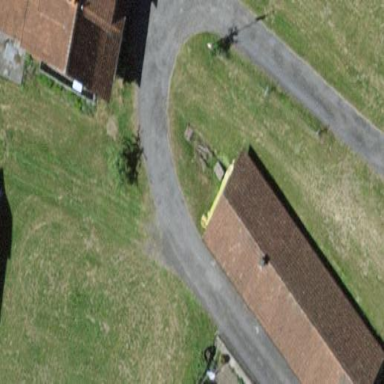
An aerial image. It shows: Farmyard area.